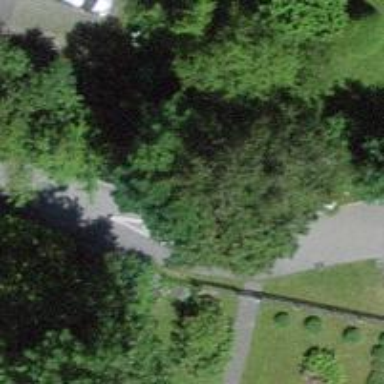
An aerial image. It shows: Bollard barrier.